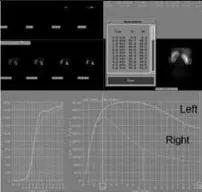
B. MAG-3 renal scan one year later. Note delayed washout of tracer from the left kidney after furosemide.
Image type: chart (chart)